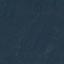
Land use / land cover class: Forest